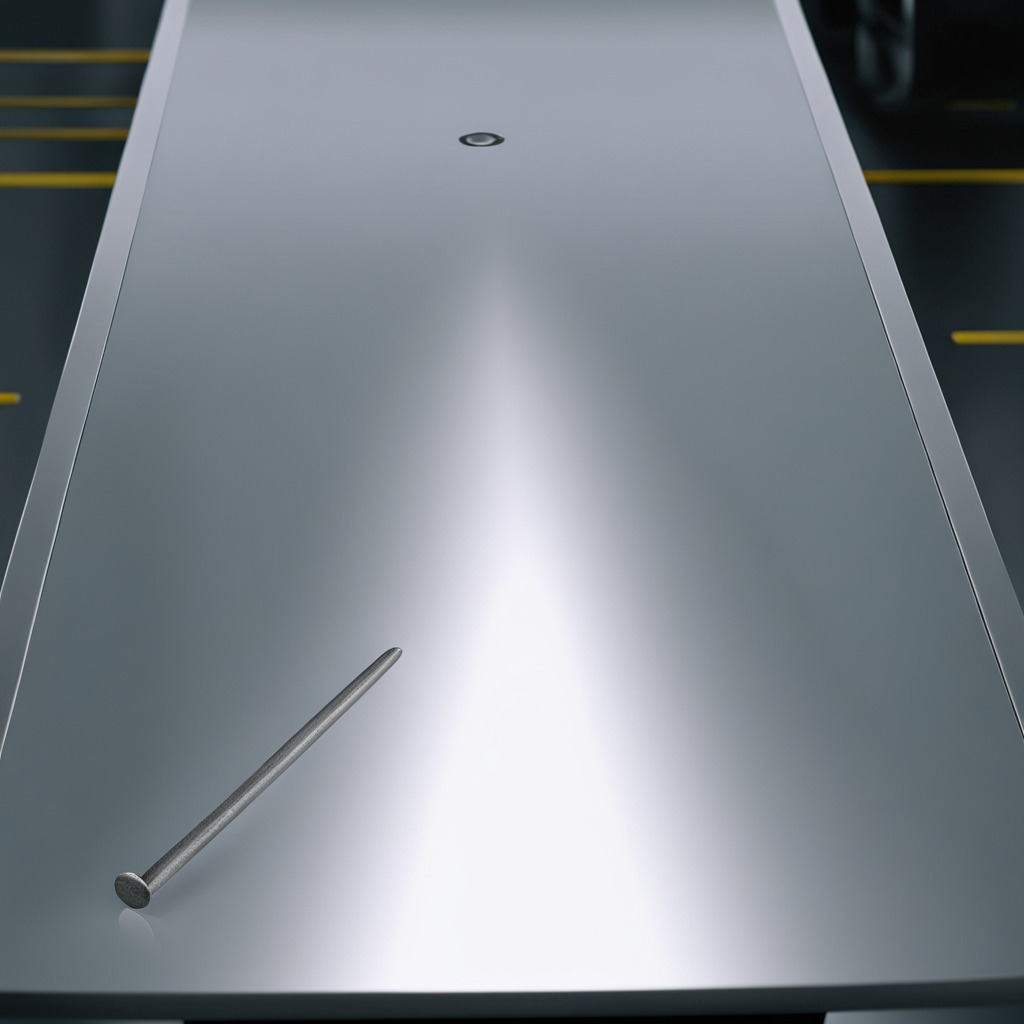
A nail is lying on a table in a ship maintenance bay.